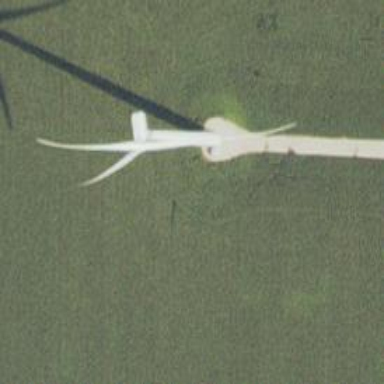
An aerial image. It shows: Wind generator powered by horizontal-axis wind turbine.